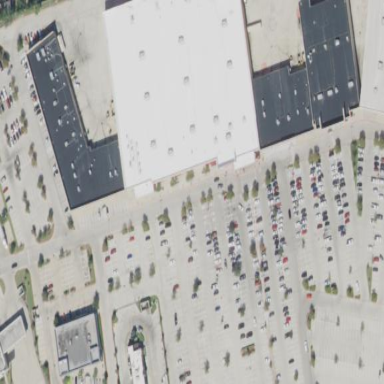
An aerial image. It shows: Retail area.